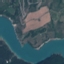
Land use / land cover: River